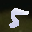
Label: 5